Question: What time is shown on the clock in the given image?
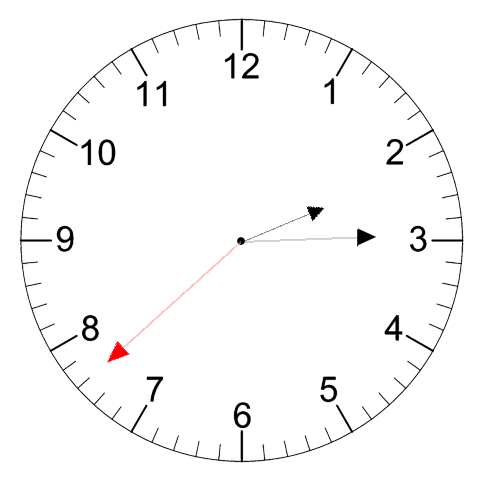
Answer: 02:14:38